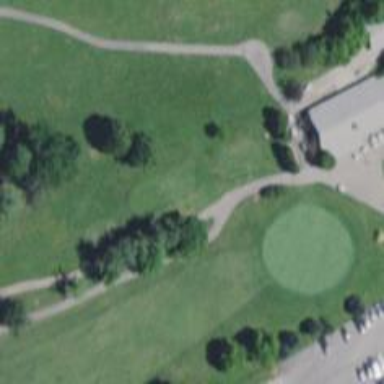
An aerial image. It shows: View of golf hole.